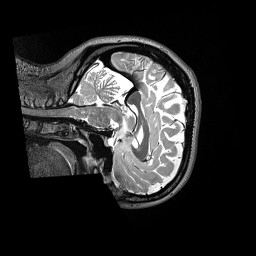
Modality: T2w
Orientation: sagittal
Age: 32
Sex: female
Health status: ill
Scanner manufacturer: siemens
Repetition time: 3.2 s